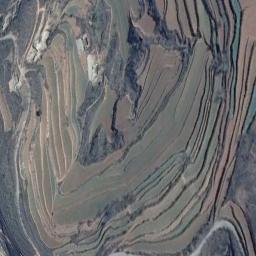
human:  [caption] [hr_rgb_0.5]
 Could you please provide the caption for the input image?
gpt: There are several houses in a large layer of brown and green mixed terraces .

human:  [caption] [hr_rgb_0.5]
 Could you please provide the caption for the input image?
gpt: The bare and green terrace is next to some houses and trees .

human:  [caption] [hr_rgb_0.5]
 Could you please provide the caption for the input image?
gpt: Most of the terraces are bare land .

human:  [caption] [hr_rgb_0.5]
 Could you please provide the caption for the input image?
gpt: Many green plants are on the terrace .

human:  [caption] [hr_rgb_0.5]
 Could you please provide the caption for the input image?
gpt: There are many green terraces and some yellow .